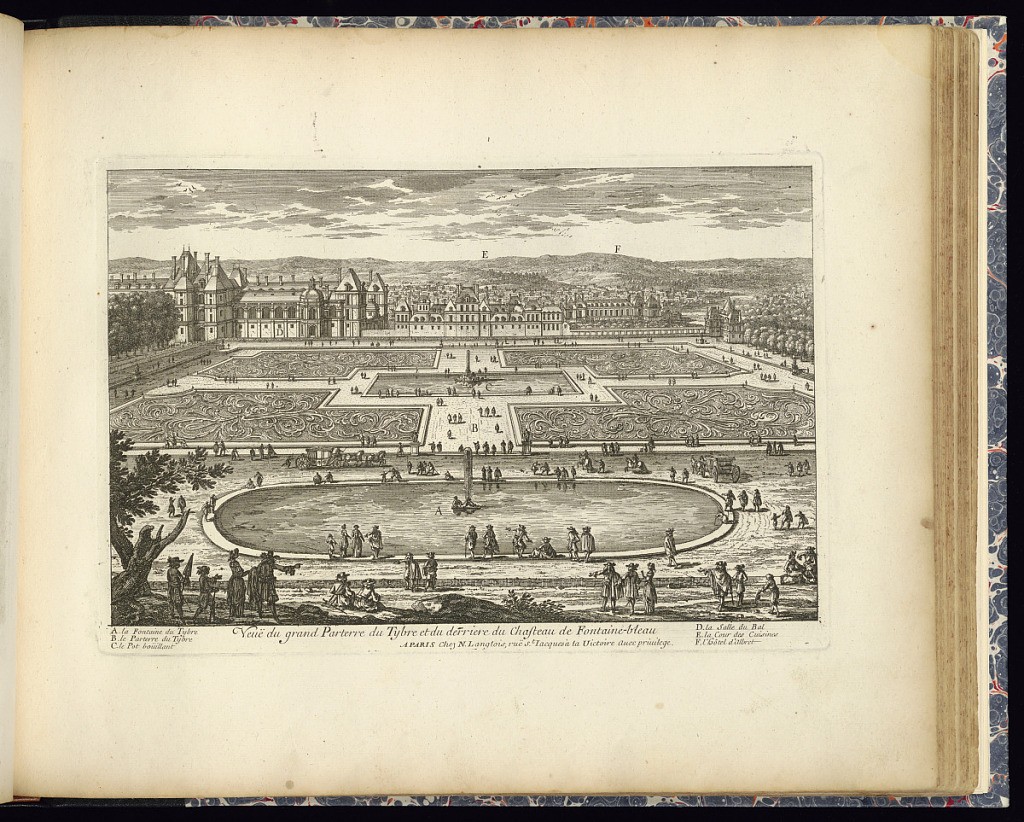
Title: Veuë du grand Parterre du Tybre et du derriere du Chasteau du Fontaine-bleau
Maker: Gabriel Perelle, French, 1604–1677
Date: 1660–1703
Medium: Etching on laid paper
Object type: Print
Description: View of the garden of the palace of Fontainebleau with its parterre planting, fountains, and basins. Palace and buildings in the background. Figures (courtiers), and horse-drawn carriages within the grounds. Details are lettered with a legend below. The plate is titled.